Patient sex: M
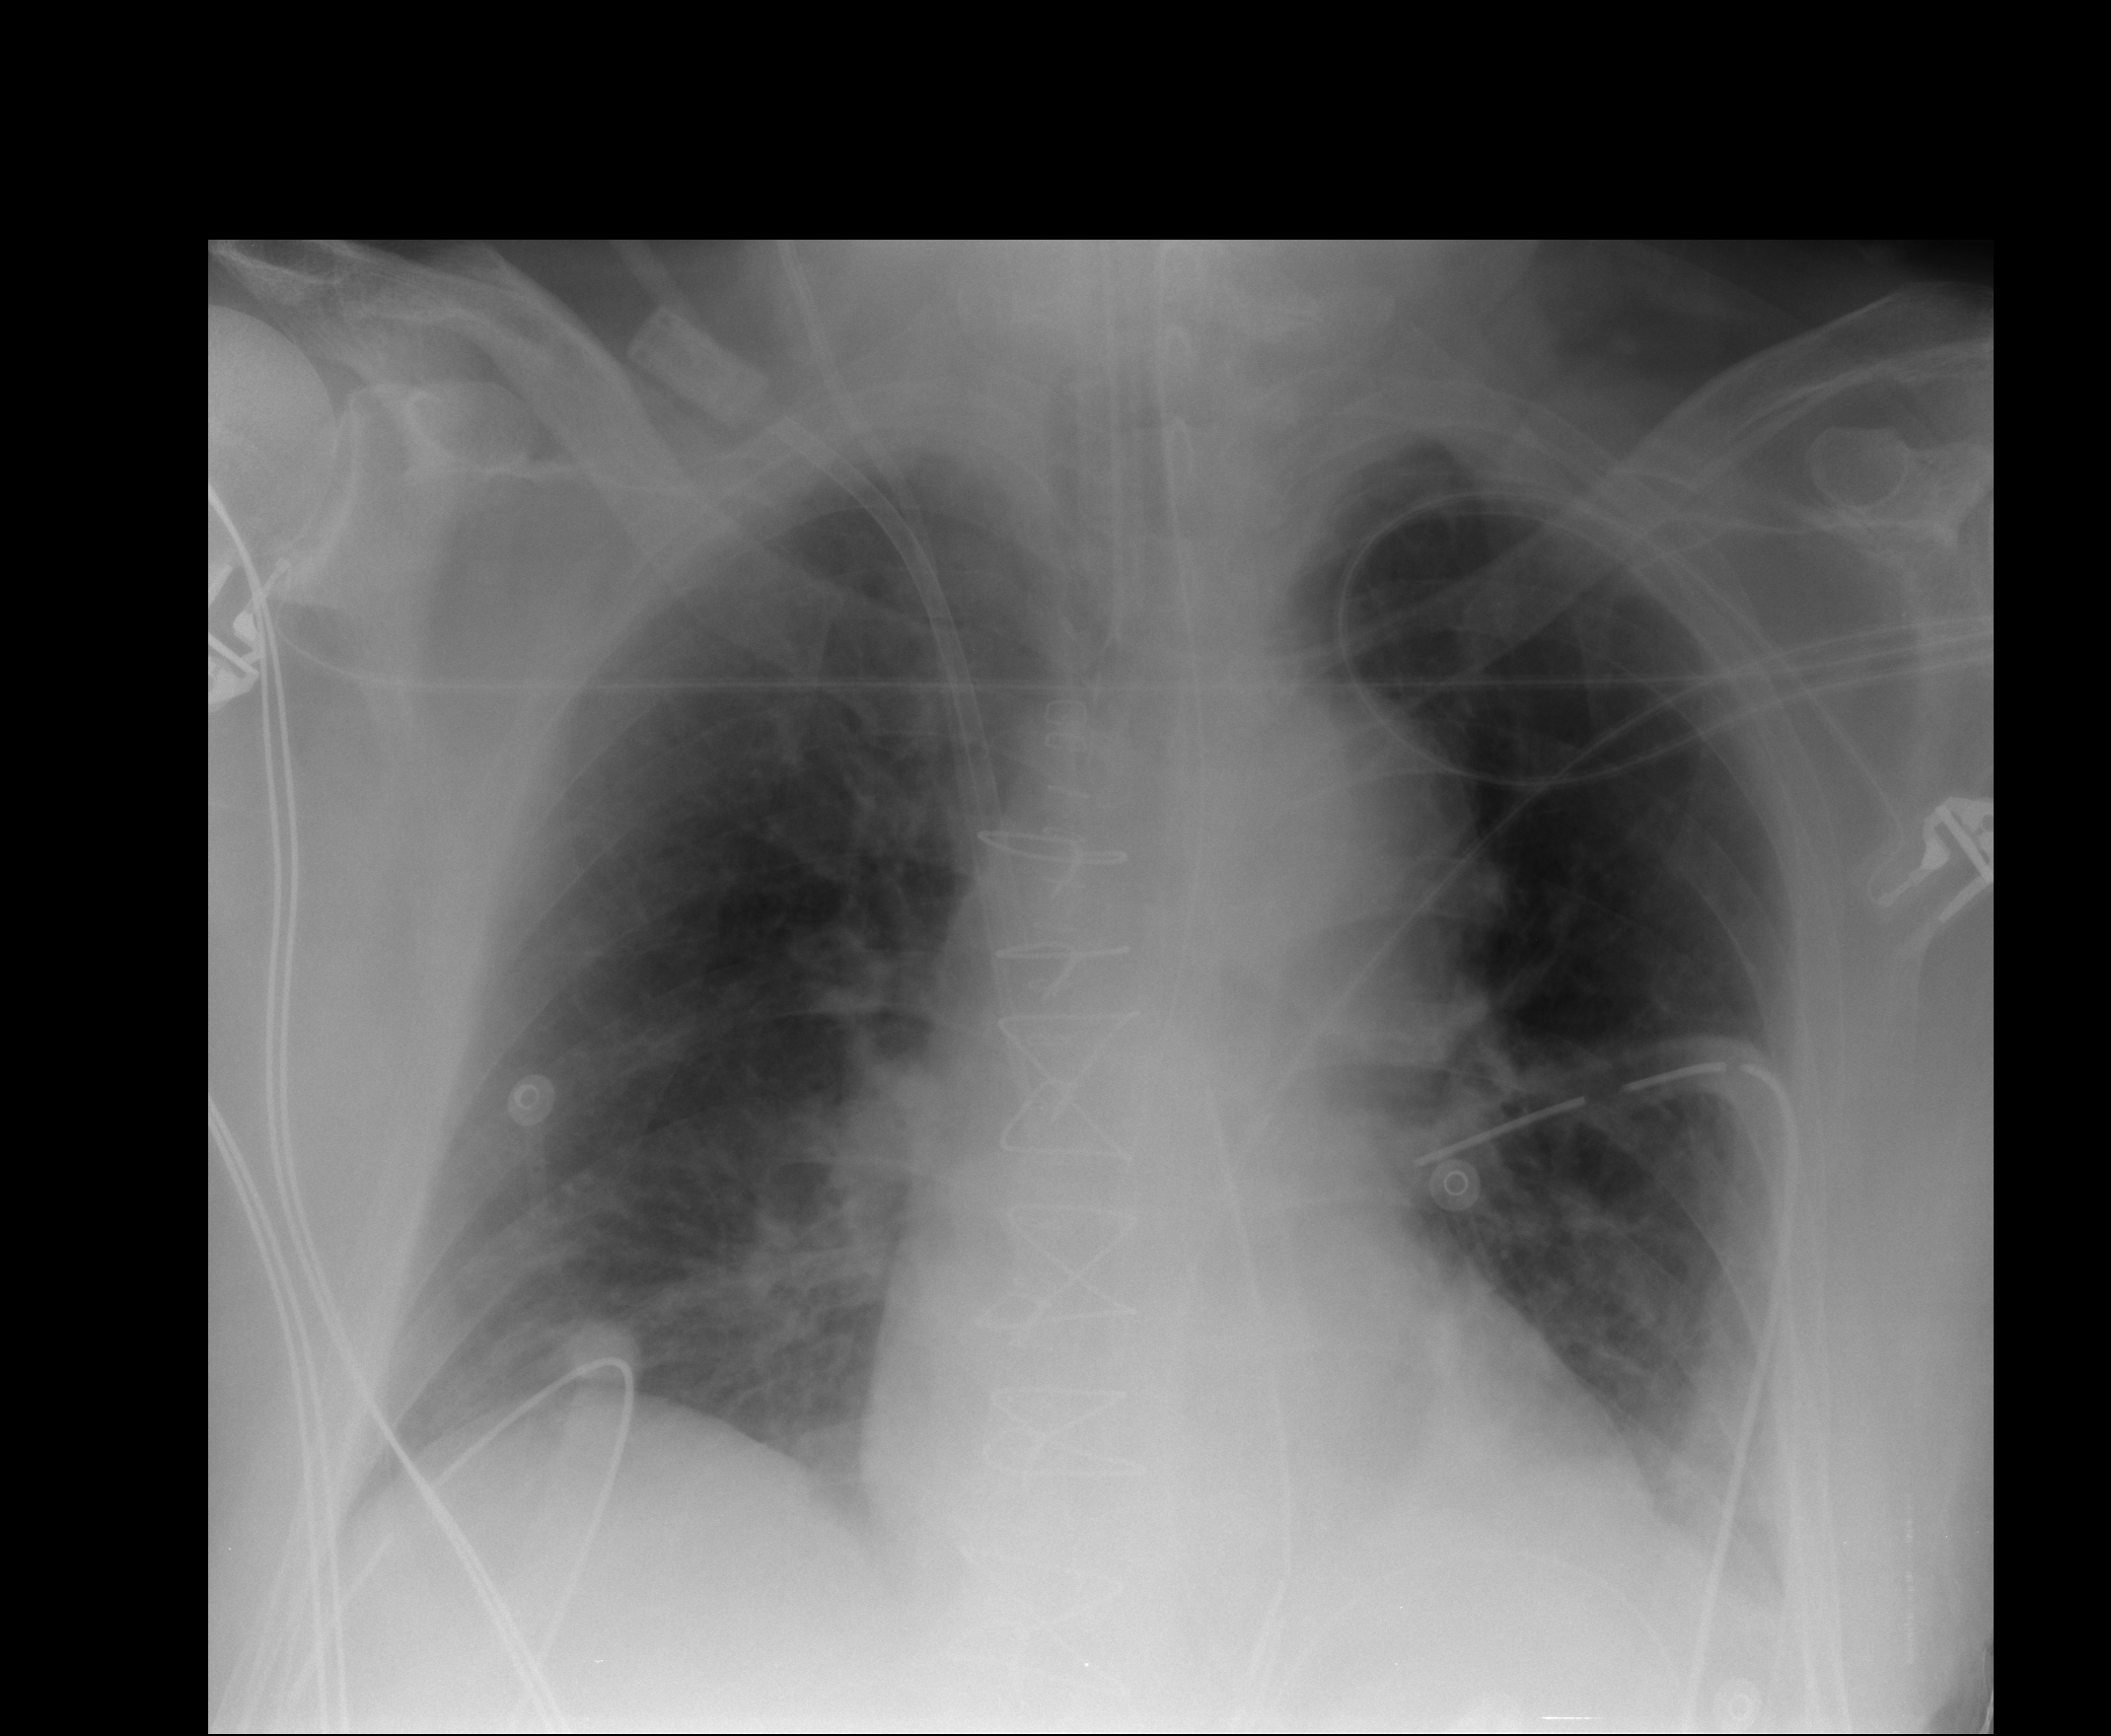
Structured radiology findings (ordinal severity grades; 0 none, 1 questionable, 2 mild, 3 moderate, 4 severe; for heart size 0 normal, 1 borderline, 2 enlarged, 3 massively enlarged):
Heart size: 0
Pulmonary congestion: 0
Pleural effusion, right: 0
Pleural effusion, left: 2
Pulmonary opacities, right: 0
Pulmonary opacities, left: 0
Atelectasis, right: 2
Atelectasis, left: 2